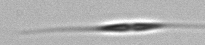
Label: Cylindrotheca